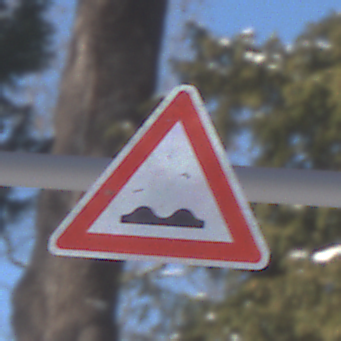
Verkehrszeichen: UnebeneFahrbahn
Umgebung: Outdoor, Special
Tageszeit: MorningAfternoon
Wetter: Clear
Licht: Natural
Jahreszeit: Winter
Kontrast: HighContrast